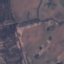
Label: Pasture